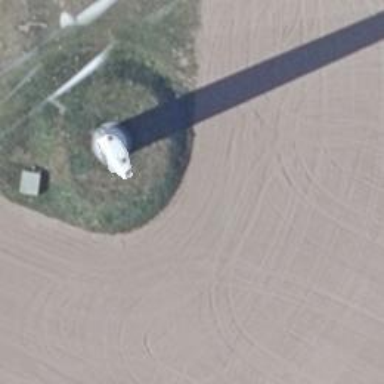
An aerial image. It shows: Wind generator using wind turbines of horizontal axis.